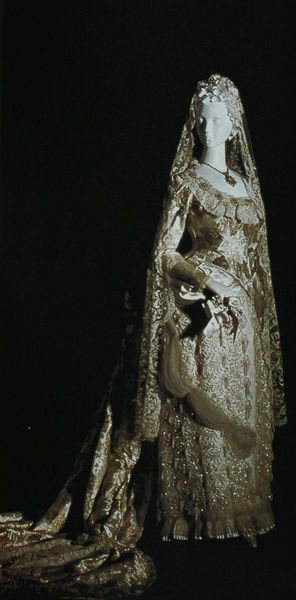
Titel: Brautkleid
Standort: Kyoto (Japan)
Institution: Kyoto Costume Institute
Schlagwörter: hand, weiß, ausschnitt, elegant, frau, grau, kleid, marmor, schmuck, schwarz, blick, dame, schleier, mode, arm, silber, spitze, gewand, kostüm, stickerei, stoff, adel, saum, borte, dekoltee, prinzessin, seide, schleppe, taille, japan, modell, tüll, kette, aristocracy, braut, dress, robe, edel, rüschen, halsschmuck, halskette, abendkleid, foto, fotografie, photographie, medaillon, porzellan, kopfputz, brokat, puppe, photo, tracht, hochzeit, königin, volant, stickereien, gewebe, textil, collier, haarzopf, brautkleid, ich, hochzeitskleid, kyoto, kleiderpuppe, festkleid, hochzeitsgewand, hochzeizskleid, sschmuck, queen, headdress, bride, dark background, dignity, sculpture of a woman